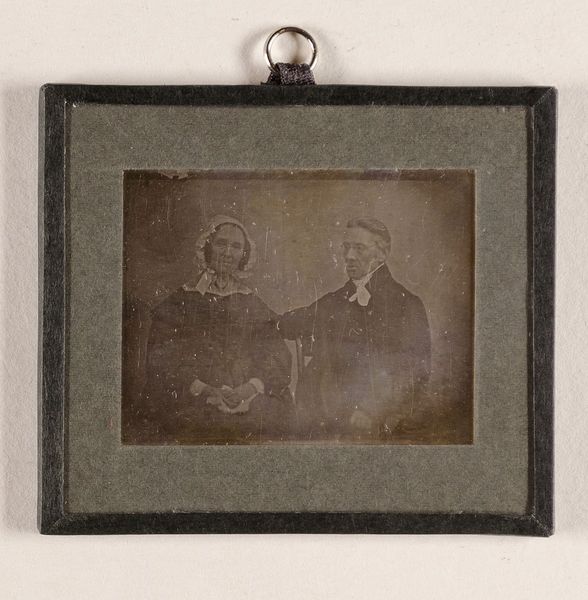
Titel: Der Pastor Johann Holm (1774-1851) aus Neuengamme und seine Frau Sophia Elisabeth, geb. Friederici (1782-1851)
Standort: Hamburg
Institution: Museum für Kunst und Gewerbe Hamburg
Schlagwörter: mann, frau, haube, portrait, figur, paar, kopfbedeckung, foto, fotografie, photographie, doppelbildnis, doppelportrait, photo, ehe, pastor, lichtbild, daguerreotypie, bildwerke, angewandte und bildende kunst, hessische systematik, porträt, porträtfotografie, porträtphotographie, hüftbild, doppelporträt, verheiratetes paar, matrimonium, ehestand